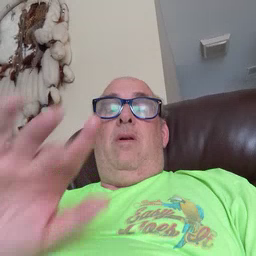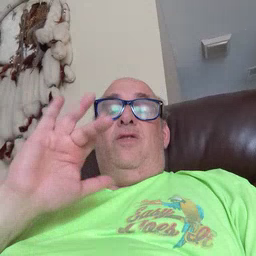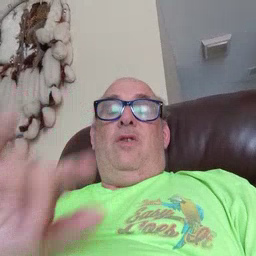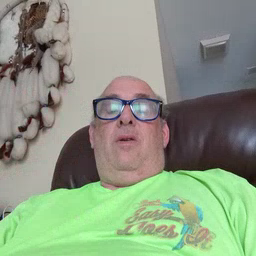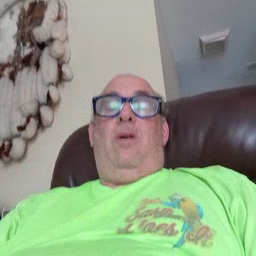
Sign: touch